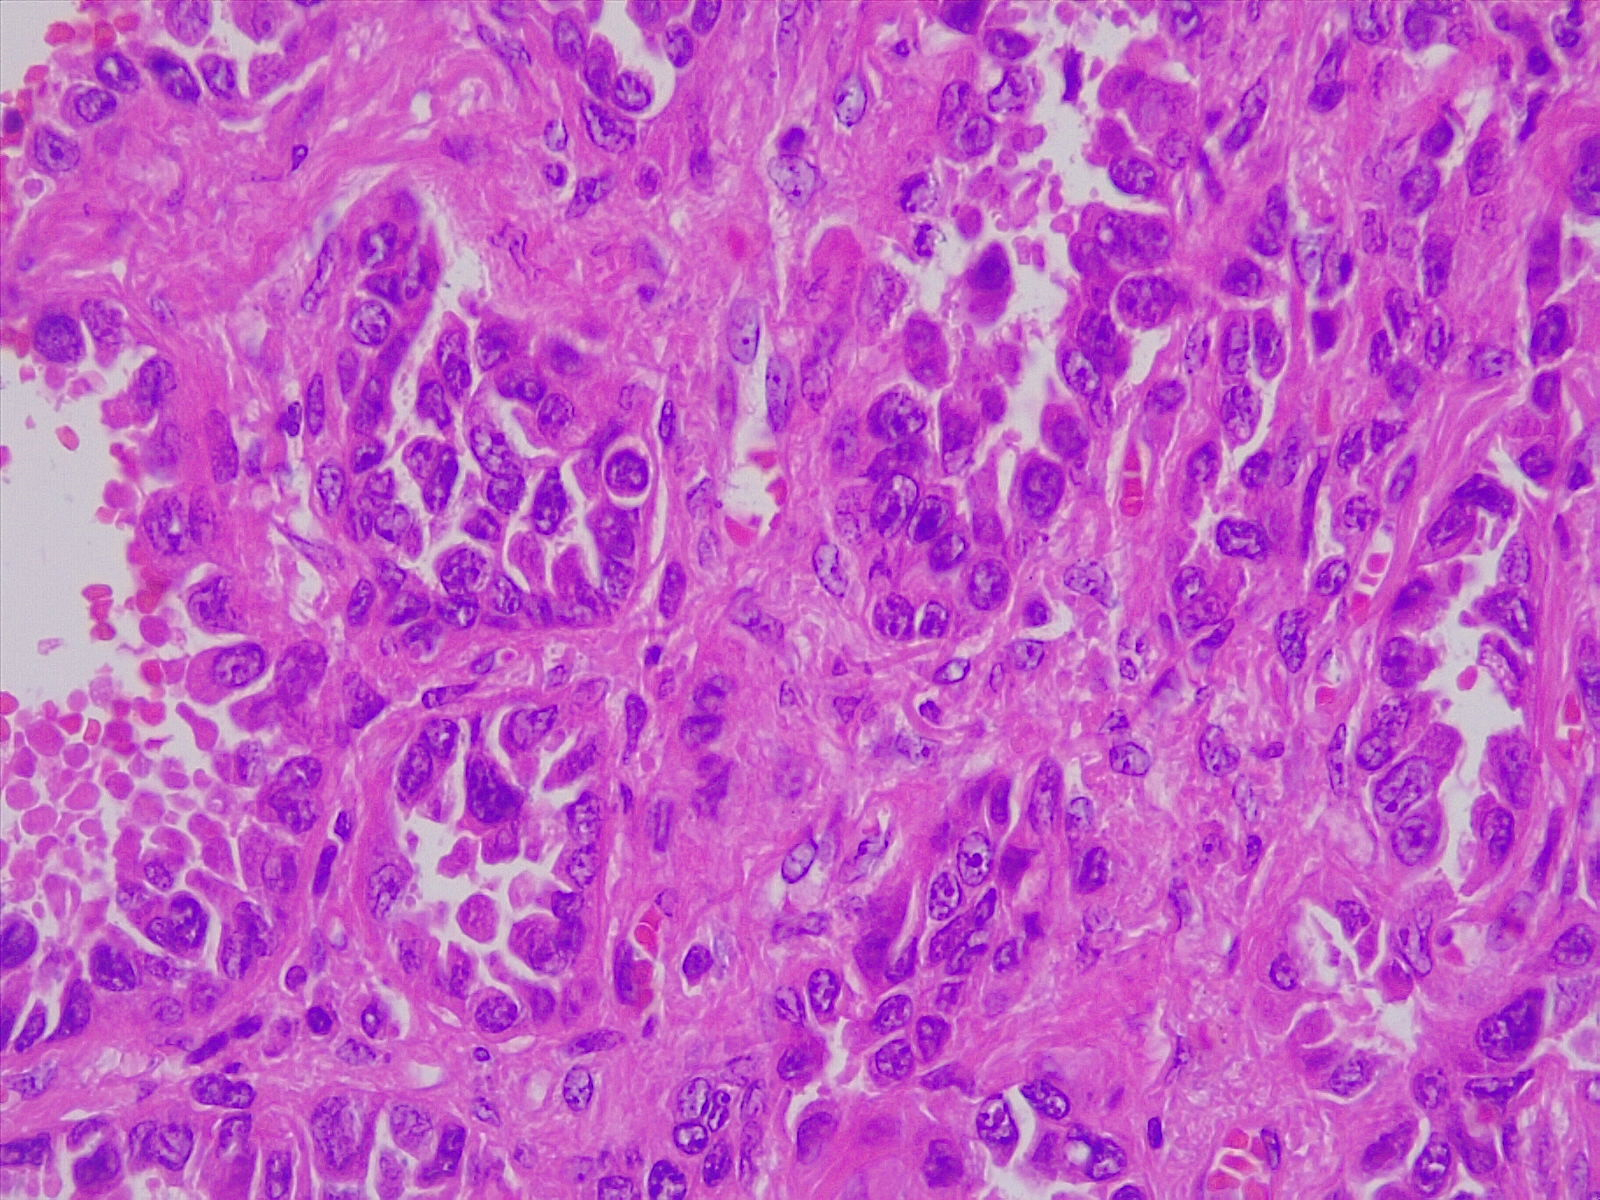
Label: lung adenocarcinoma, moderately differentiated